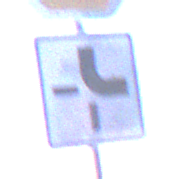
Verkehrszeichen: VerlaufVorfahrtsstrasse4
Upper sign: Stop
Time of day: SunriseSunset
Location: Outdoor (Nature)
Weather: Clear
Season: NotSpecified
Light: Natural